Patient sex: M
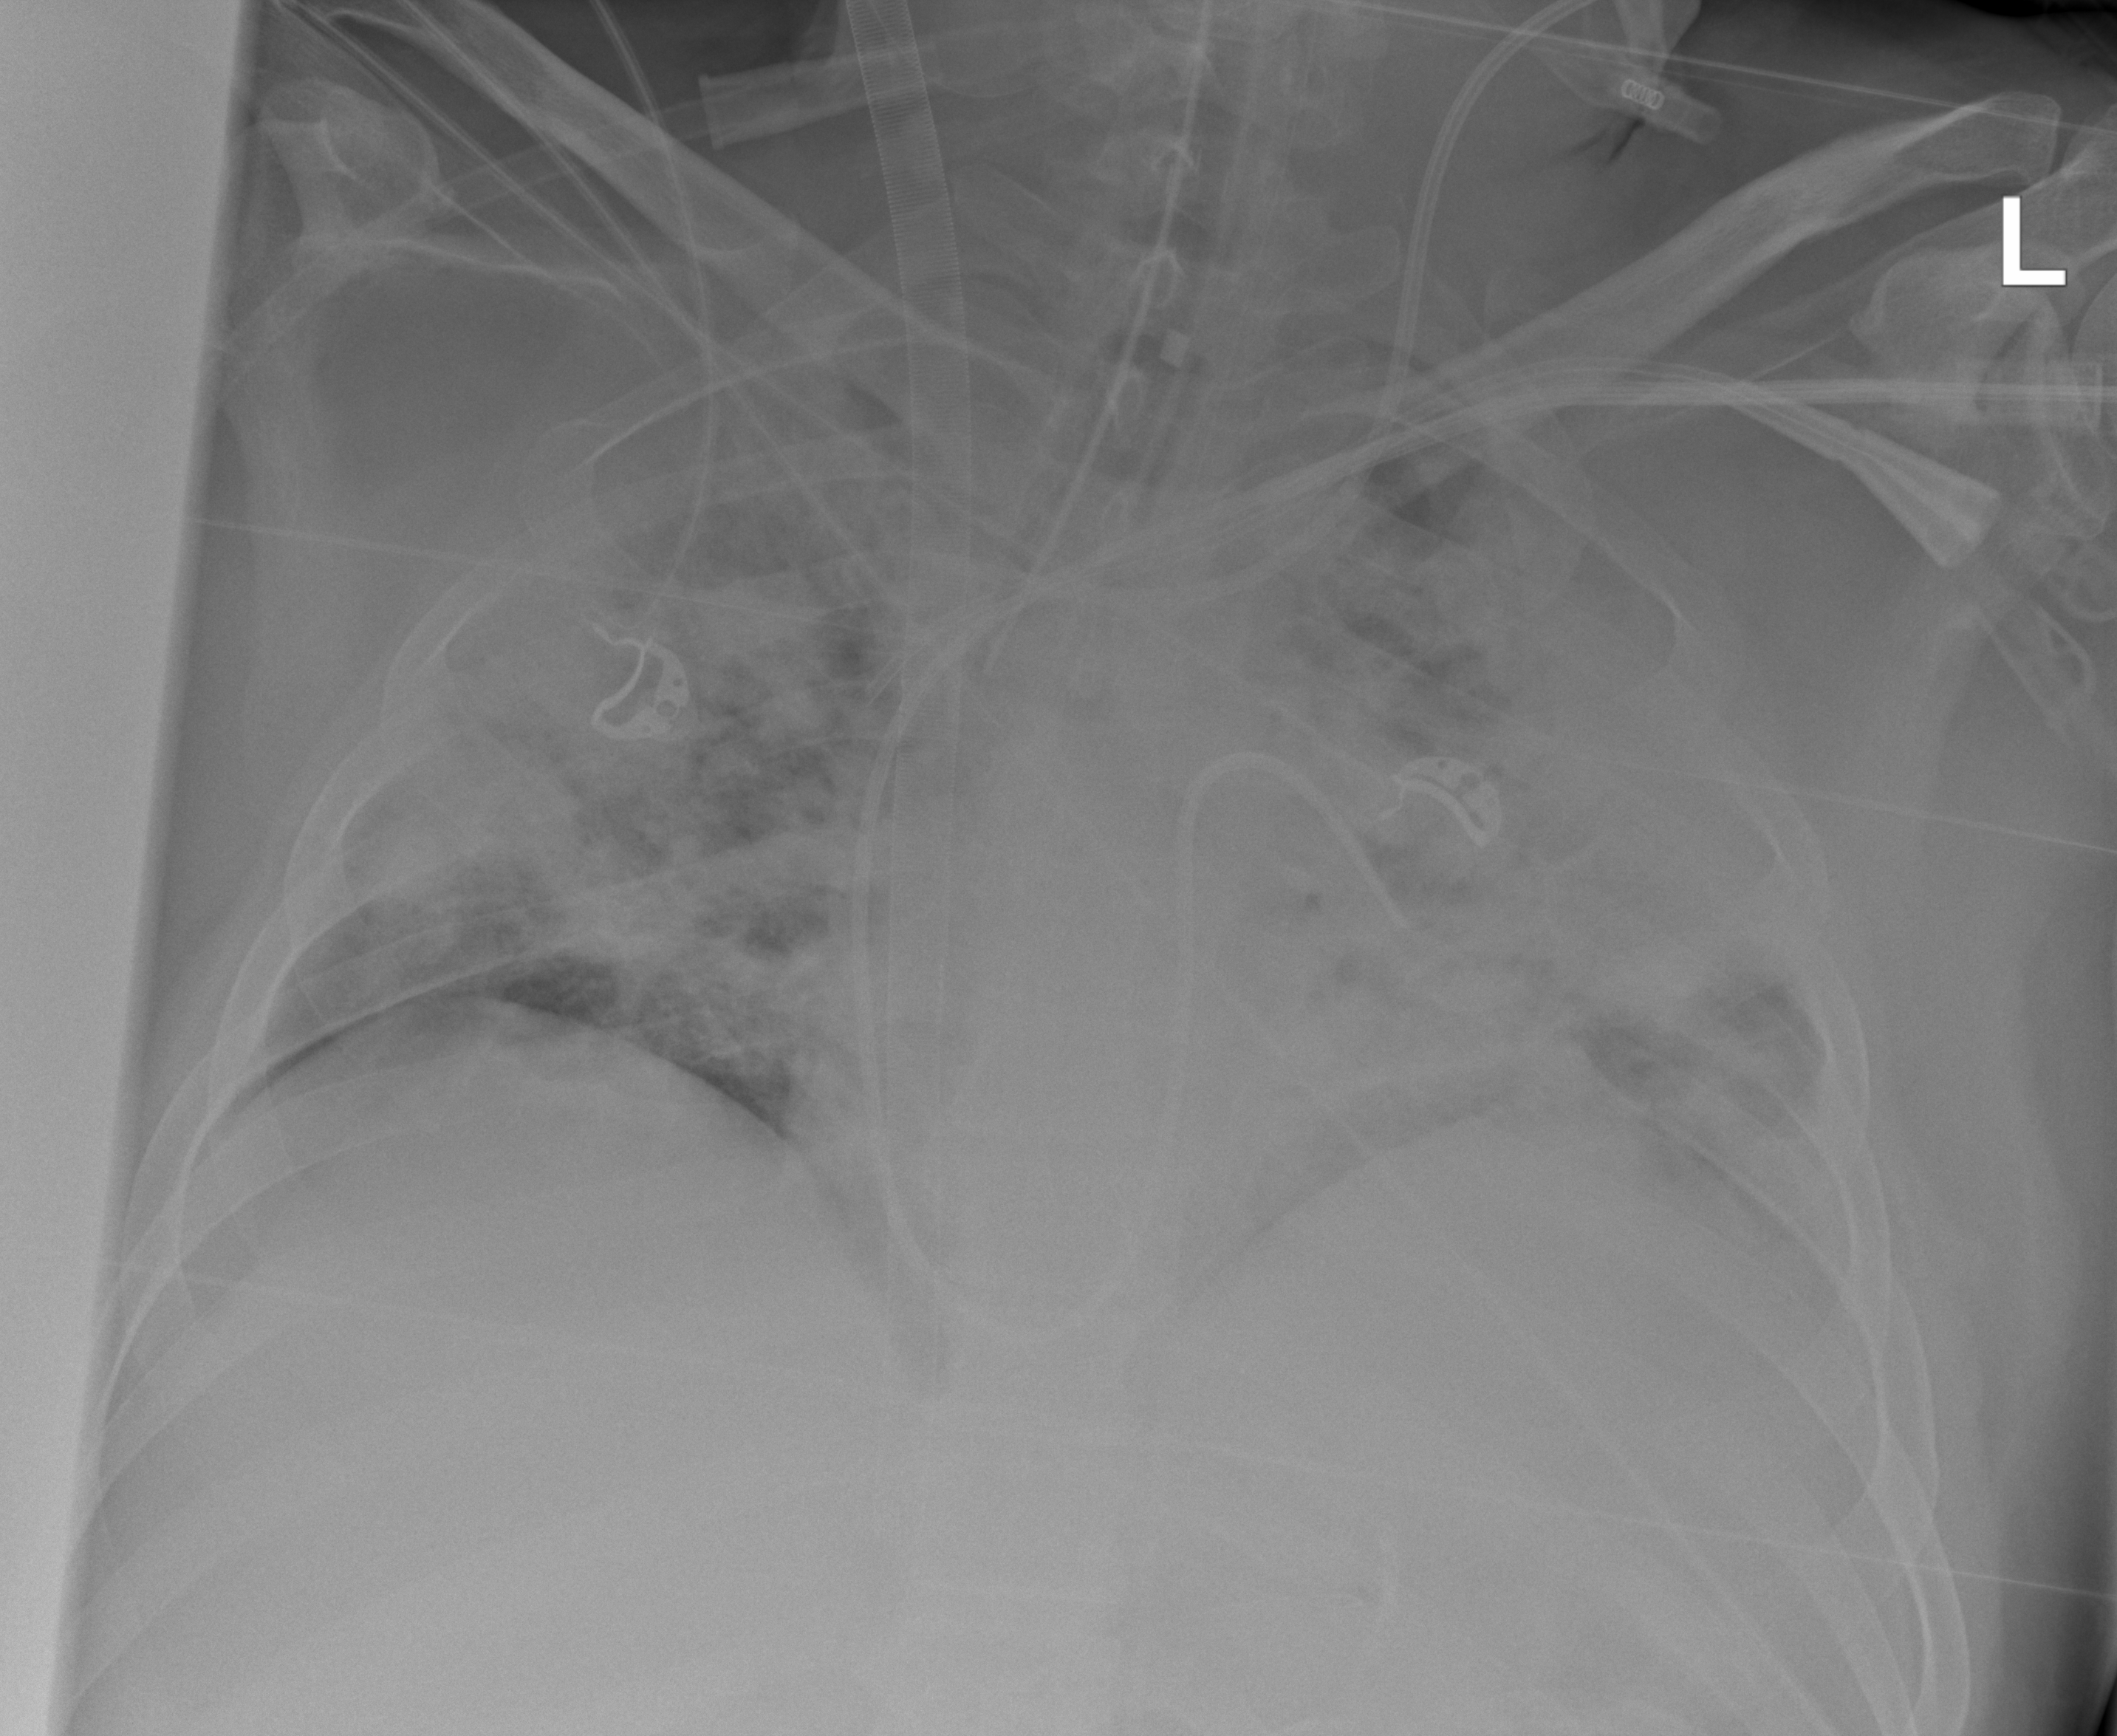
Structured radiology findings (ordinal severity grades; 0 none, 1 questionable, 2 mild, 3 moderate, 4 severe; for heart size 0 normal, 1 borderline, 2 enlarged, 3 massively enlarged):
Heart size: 2
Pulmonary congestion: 2
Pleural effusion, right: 0
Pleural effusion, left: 0
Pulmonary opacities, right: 4
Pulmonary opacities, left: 4
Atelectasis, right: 3
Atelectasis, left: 3